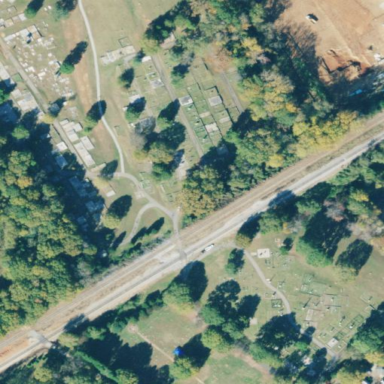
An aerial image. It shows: Cemetery.